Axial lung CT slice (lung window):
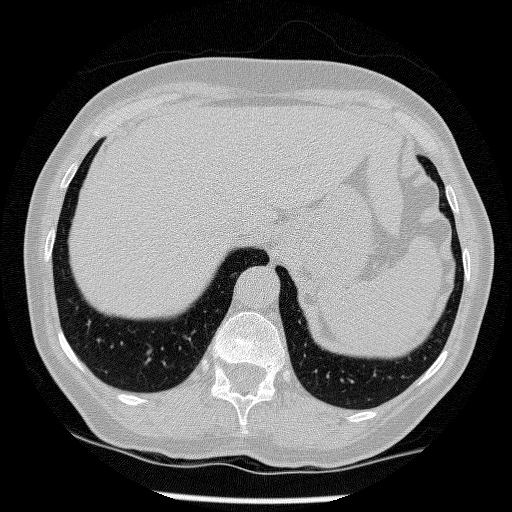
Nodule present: no